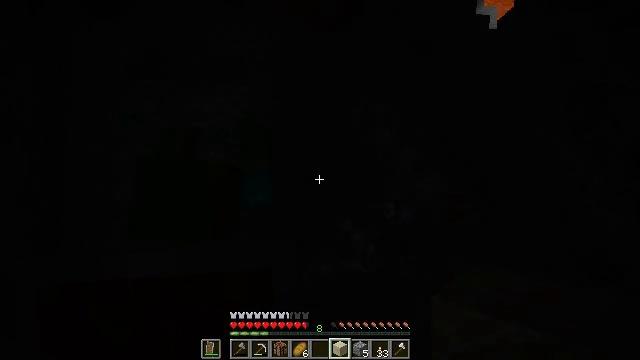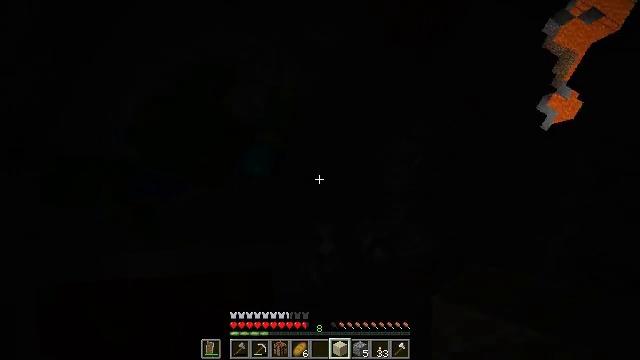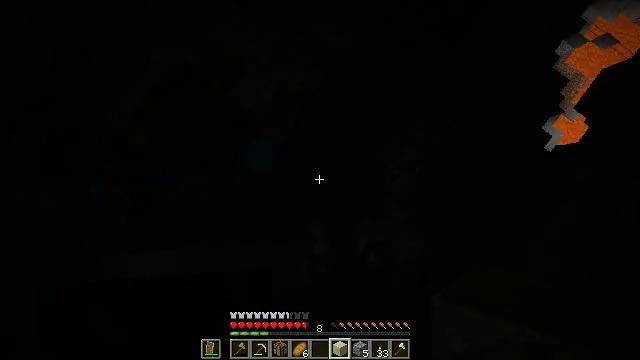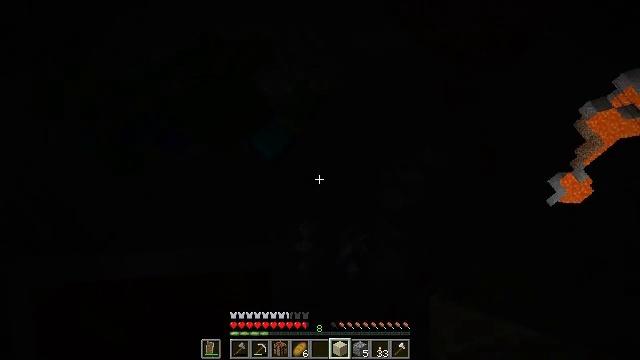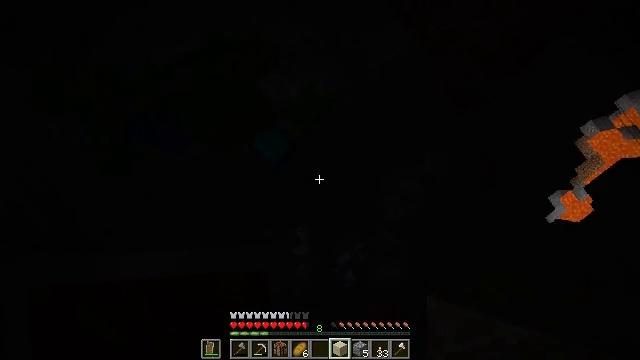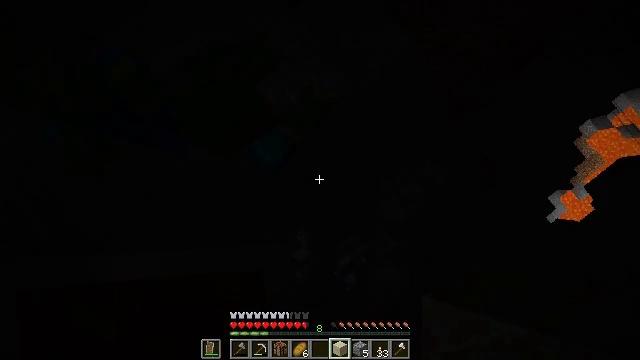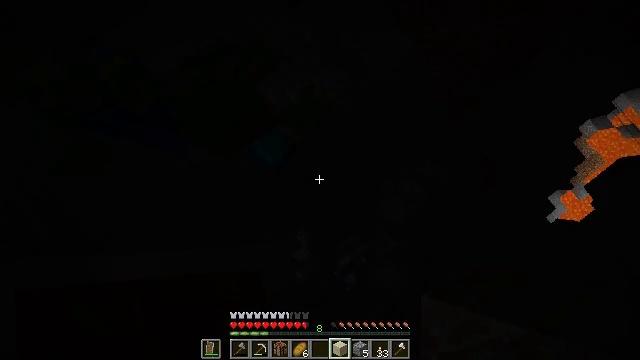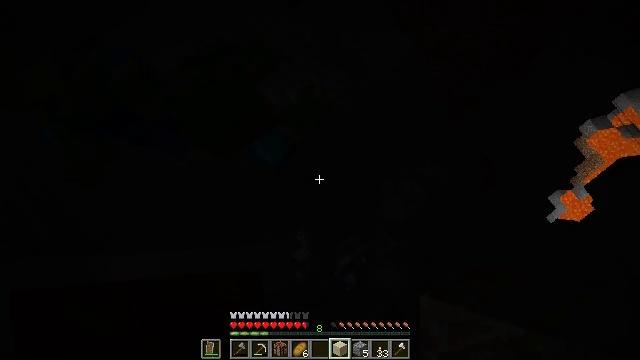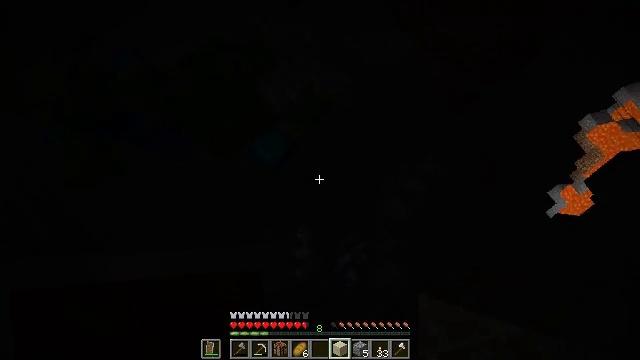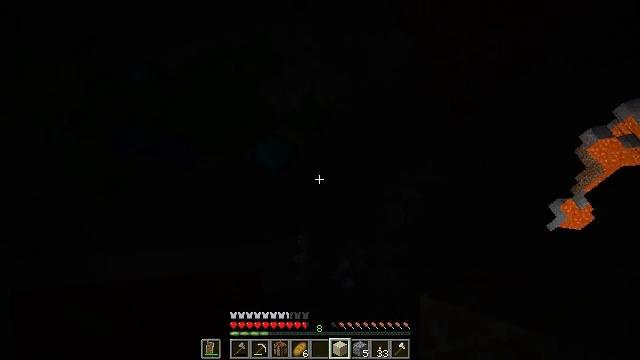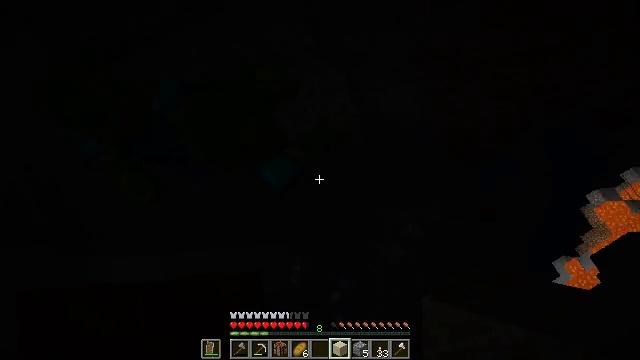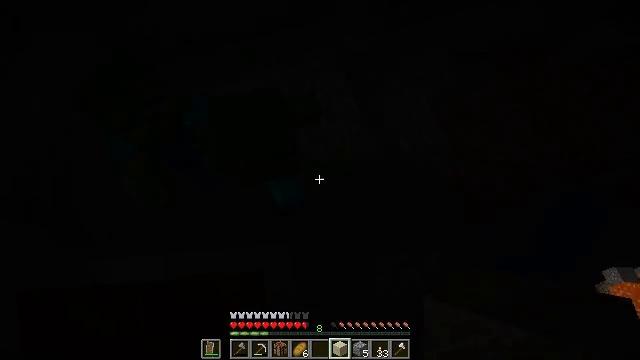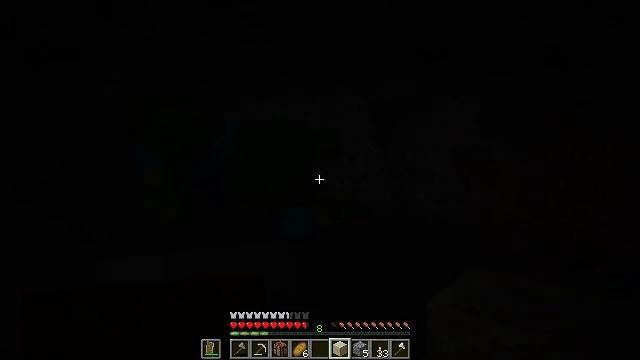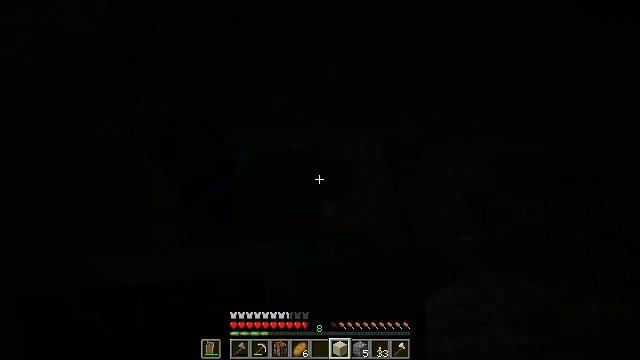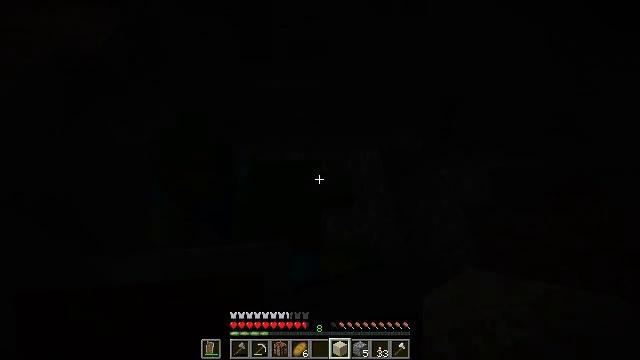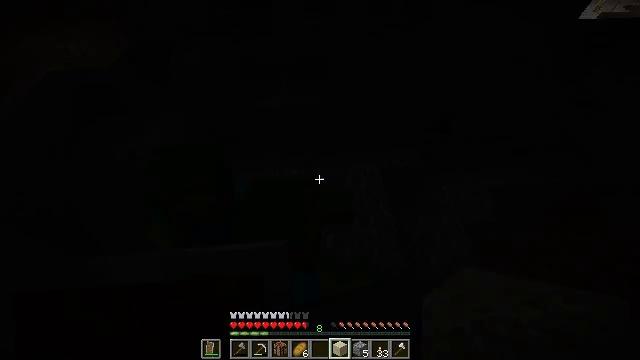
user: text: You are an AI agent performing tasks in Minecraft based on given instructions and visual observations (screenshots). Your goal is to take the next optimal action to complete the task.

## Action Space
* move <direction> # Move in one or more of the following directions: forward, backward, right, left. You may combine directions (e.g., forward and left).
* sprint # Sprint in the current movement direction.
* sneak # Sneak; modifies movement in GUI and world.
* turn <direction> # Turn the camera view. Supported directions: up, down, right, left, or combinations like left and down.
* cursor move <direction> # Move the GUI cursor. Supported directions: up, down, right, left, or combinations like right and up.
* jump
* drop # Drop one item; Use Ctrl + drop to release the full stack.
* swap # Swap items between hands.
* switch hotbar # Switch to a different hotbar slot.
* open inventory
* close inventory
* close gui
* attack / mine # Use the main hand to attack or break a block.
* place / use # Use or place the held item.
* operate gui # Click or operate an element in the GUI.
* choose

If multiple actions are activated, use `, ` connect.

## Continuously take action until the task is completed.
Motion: motion action
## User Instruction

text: Break the composter to recycle it.
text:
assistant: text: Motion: turn left and down
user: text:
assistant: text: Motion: turn left and down
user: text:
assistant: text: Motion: turn left
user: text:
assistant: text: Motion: turn left and up
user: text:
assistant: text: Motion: no_op
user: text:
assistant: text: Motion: no_op
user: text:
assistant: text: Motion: no_op
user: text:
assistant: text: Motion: no_op
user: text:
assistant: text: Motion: turn left and up
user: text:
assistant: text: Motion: turn left and up
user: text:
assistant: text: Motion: turn left and up
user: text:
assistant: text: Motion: turn left and up
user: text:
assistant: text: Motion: turn left and up
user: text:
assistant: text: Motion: turn up
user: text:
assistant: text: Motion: turn up
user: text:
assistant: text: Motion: turn up
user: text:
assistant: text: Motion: no_op
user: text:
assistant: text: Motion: no_op
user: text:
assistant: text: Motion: no_op
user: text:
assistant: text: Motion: no_op
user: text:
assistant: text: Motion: no_op
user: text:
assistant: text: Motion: turn left
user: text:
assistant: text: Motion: turn left
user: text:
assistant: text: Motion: turn left and up
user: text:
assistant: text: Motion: turn left and up
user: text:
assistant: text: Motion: turn left and up
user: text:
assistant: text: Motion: no_op
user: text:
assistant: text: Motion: turn left and down
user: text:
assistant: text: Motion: turn left and down
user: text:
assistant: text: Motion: no_op